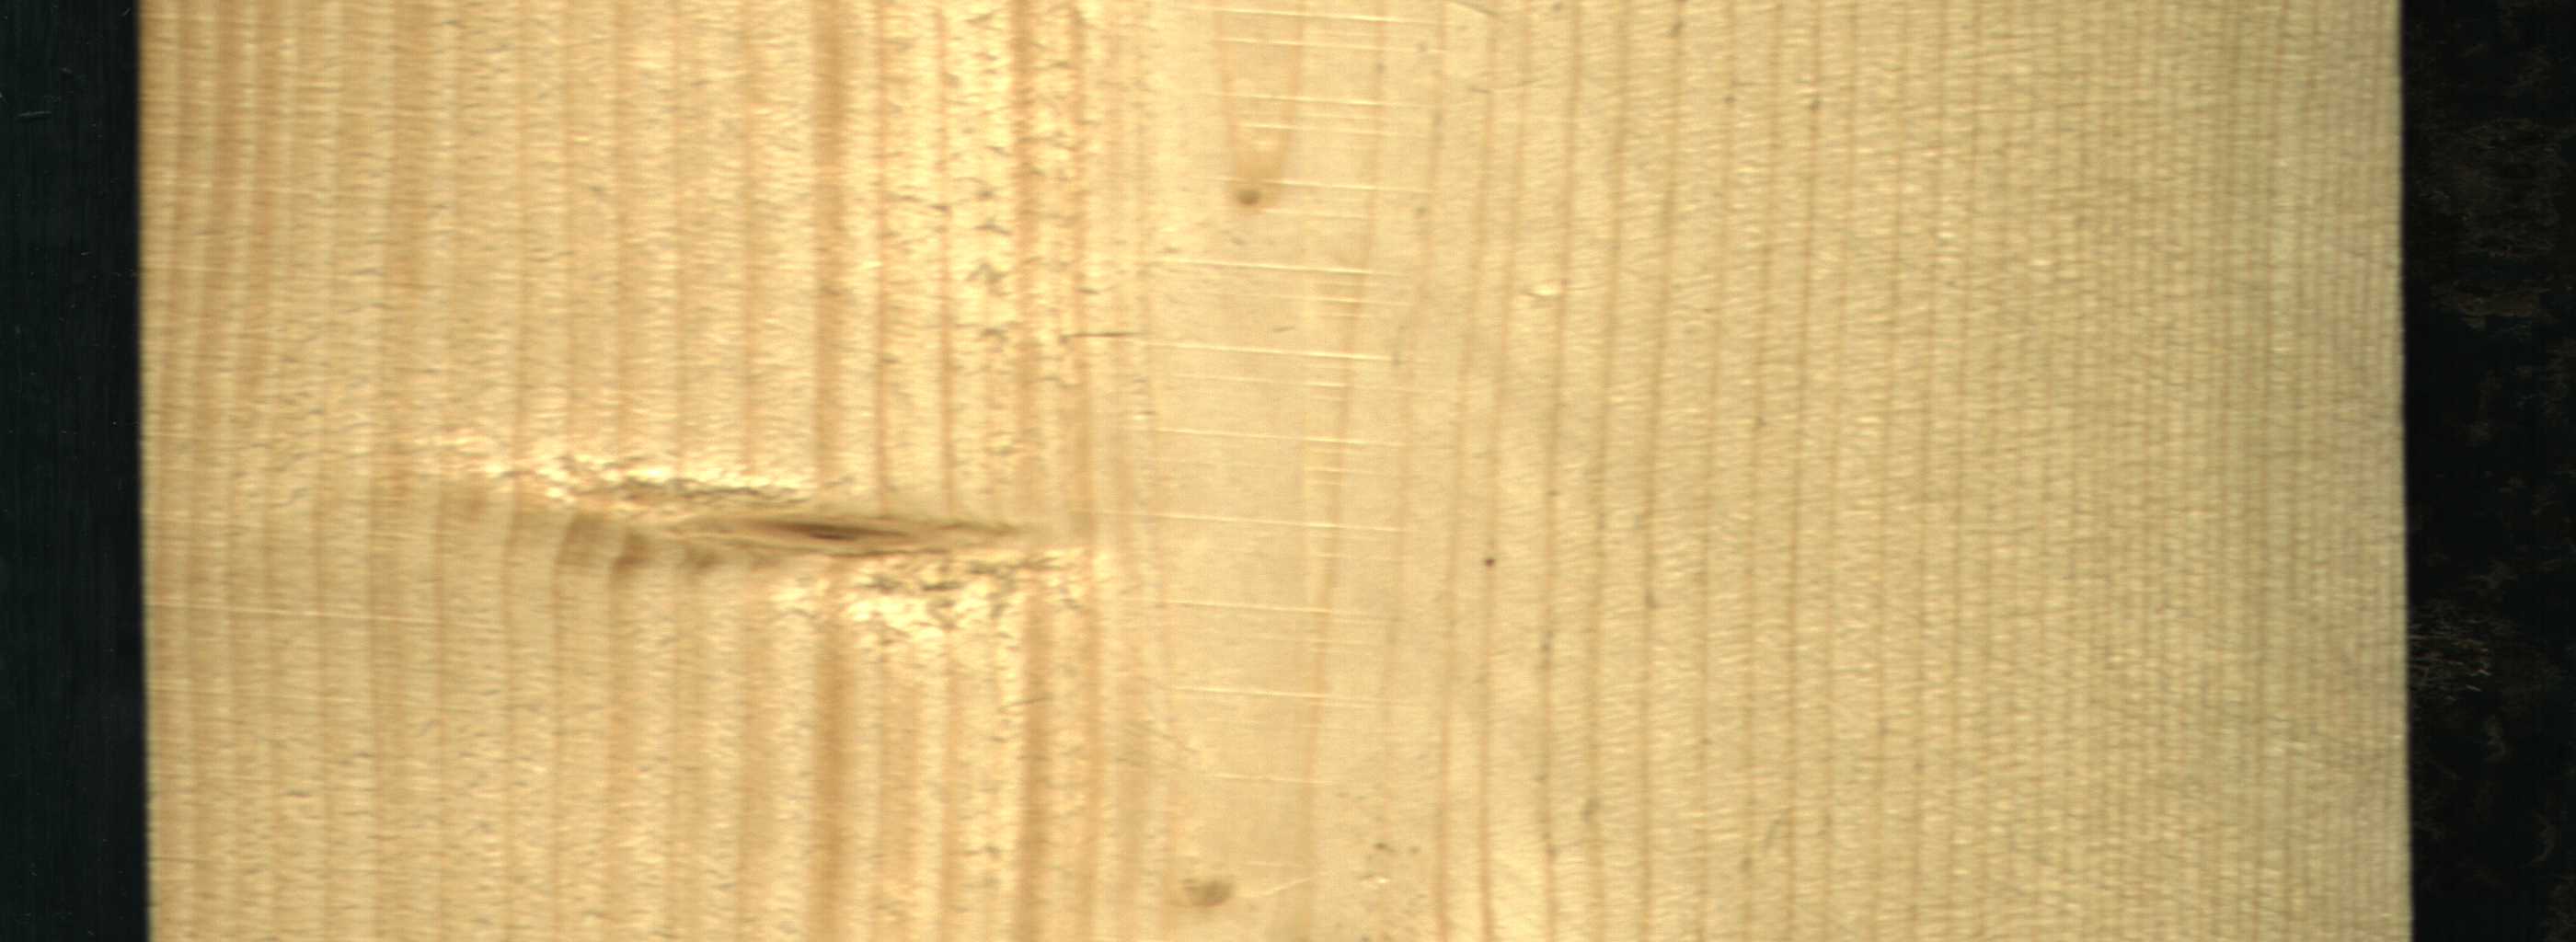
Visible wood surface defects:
Live_Knot